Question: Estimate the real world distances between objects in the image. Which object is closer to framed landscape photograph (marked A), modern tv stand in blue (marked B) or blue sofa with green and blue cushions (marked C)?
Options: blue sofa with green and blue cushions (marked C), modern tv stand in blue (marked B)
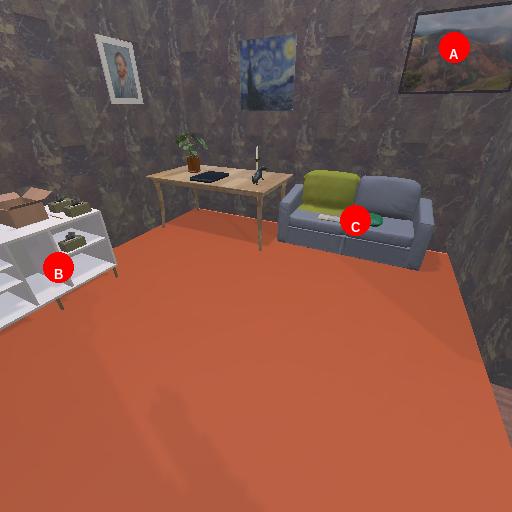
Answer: blue sofa with green and blue cushions (marked C)